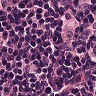
Metastatic tissue present: yes